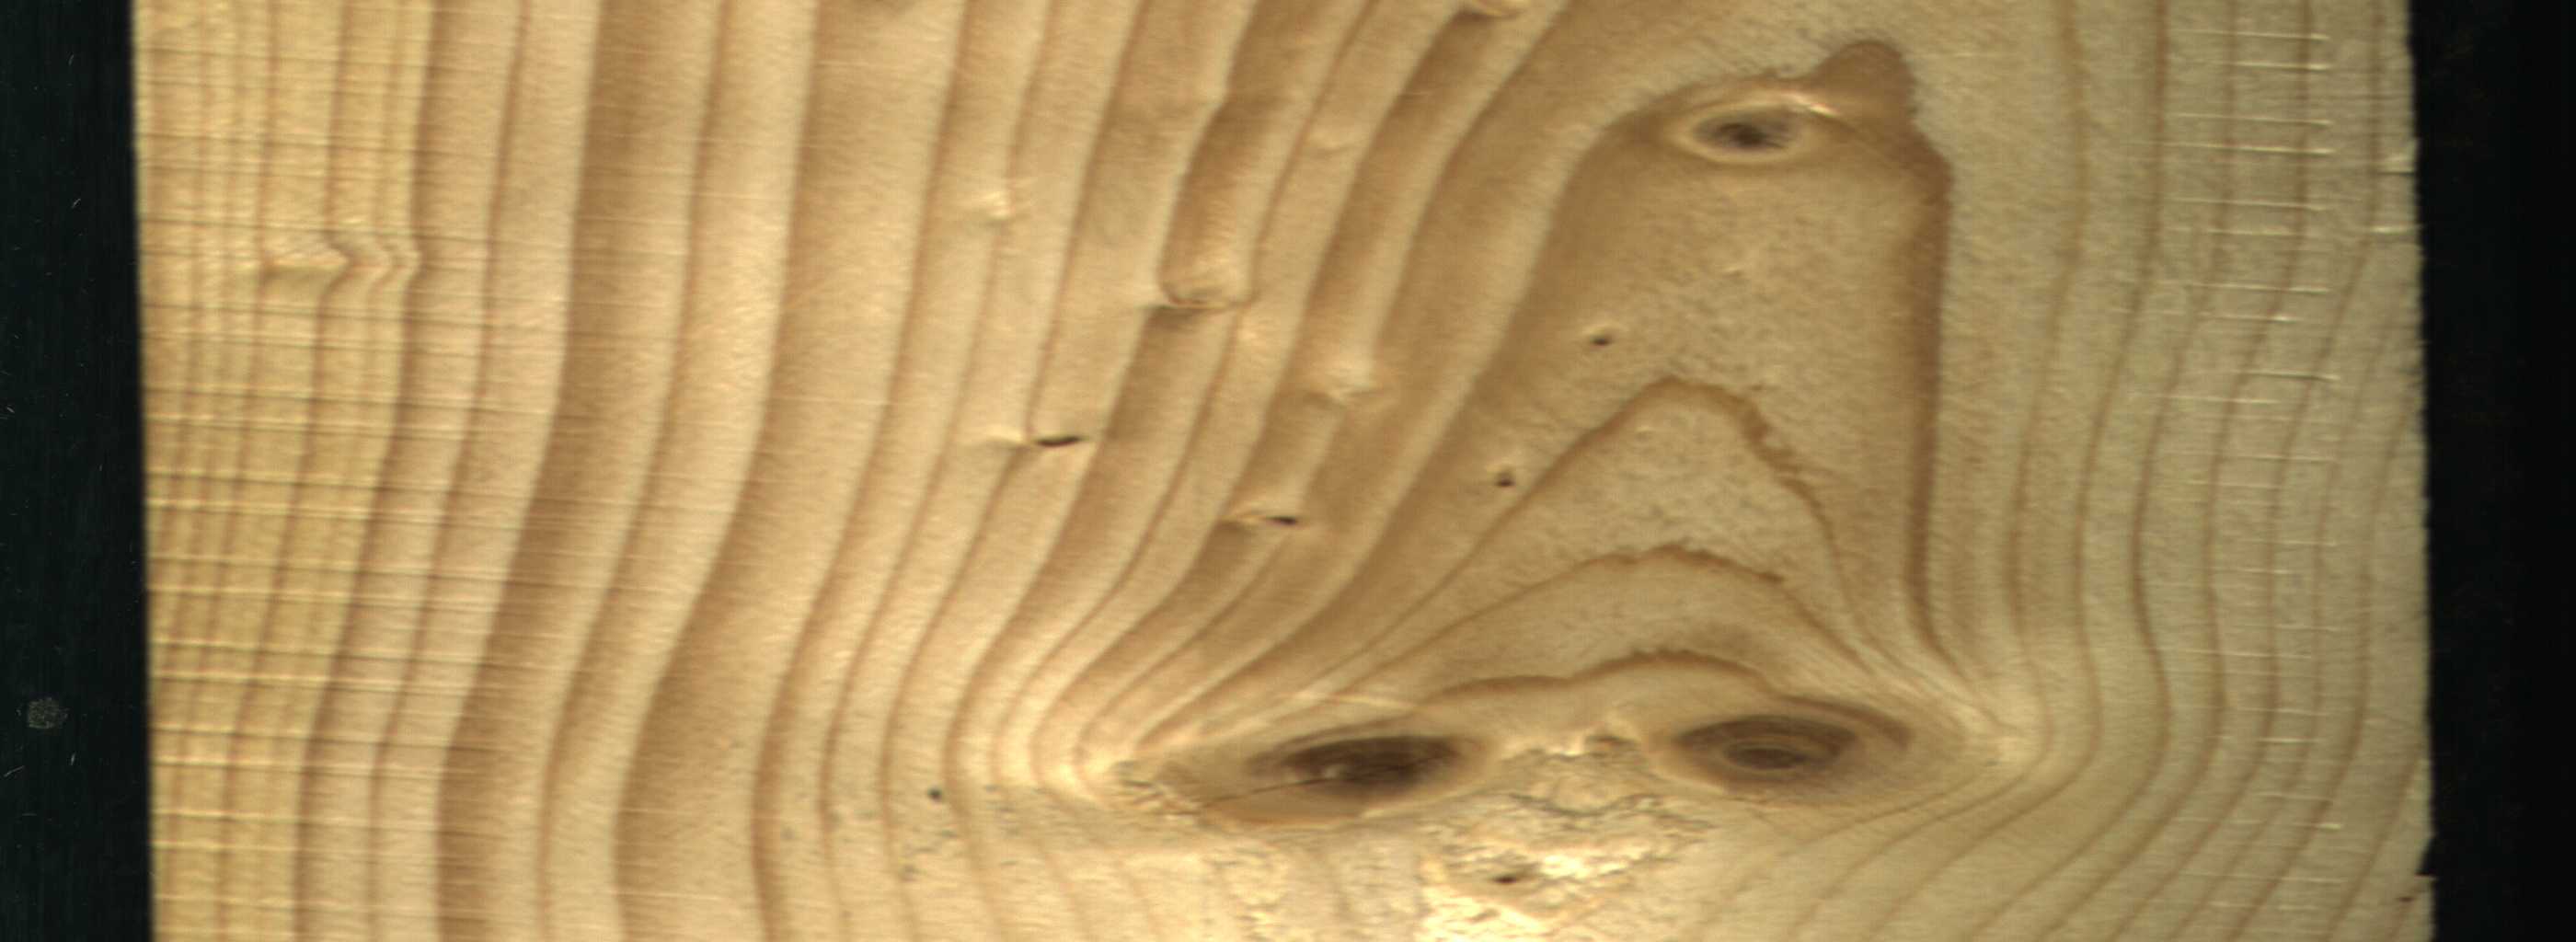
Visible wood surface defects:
Quartzity
knot_with_crack
Live_Knot
Live_Knot